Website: bh-photo
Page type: gifting
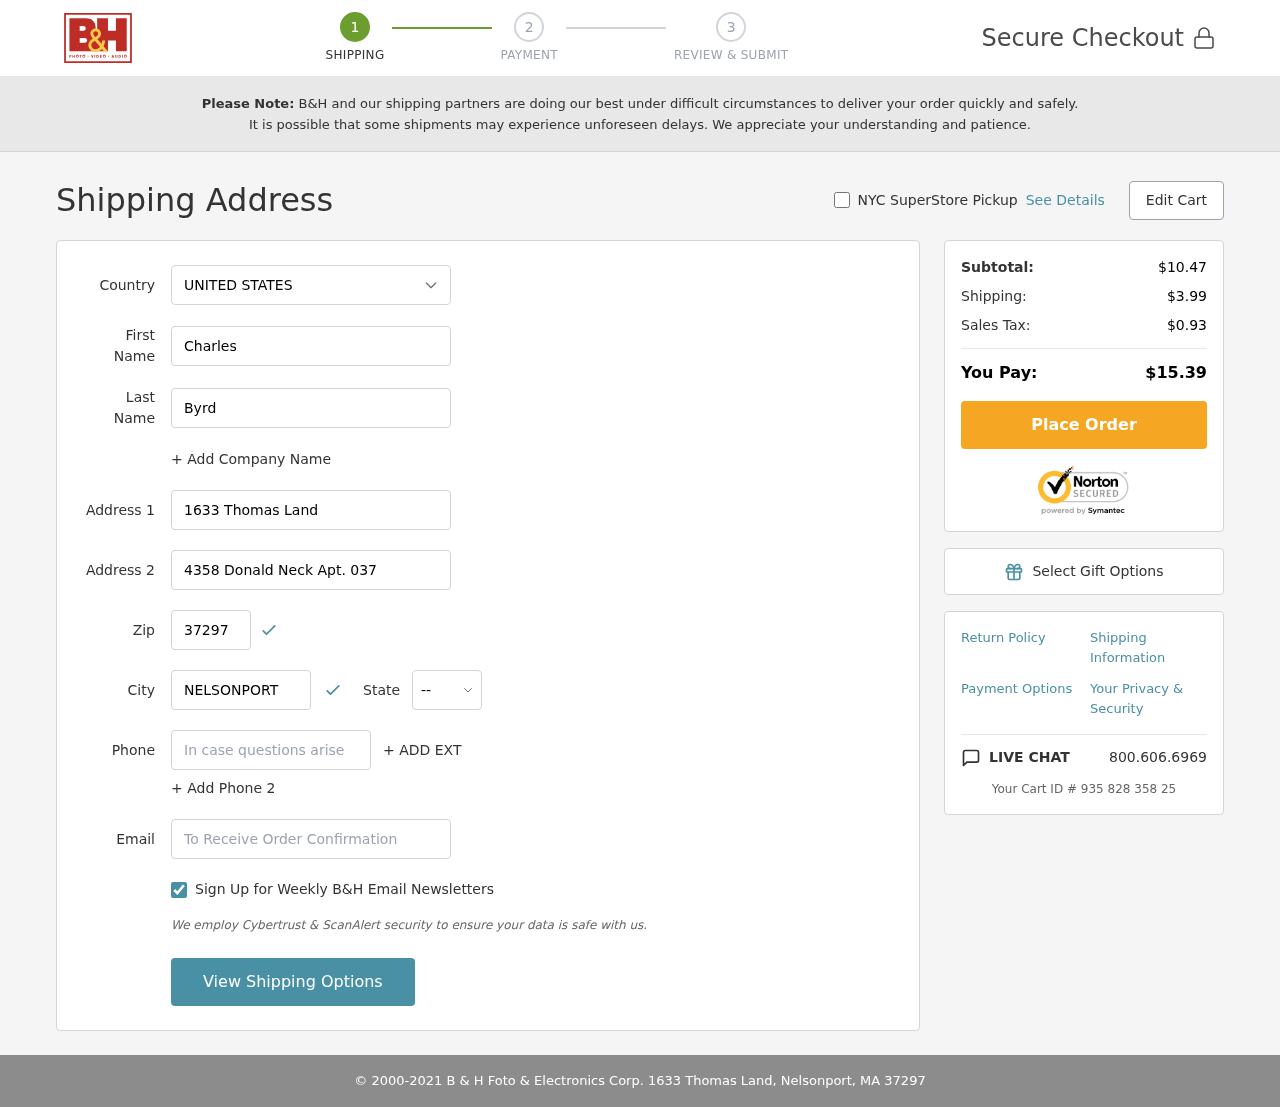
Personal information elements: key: PII_CITY
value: Nelsonport
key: PII_COUNTRY
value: United States
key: PII_EMAIL
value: cbyrd@yahoo.com
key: PII_FIRSTNAME
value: Charles
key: PII_LASTNAME
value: Byrd
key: PII_PHONE
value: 6346987333
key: PII_POSTCODE
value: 37297
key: PII_STATE_ABBR
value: MA
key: PII_STREET
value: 1633 Thomas Land
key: PII_STREET2
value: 4358 Donald Neck Apt. 037
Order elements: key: ORDER_SUBTOTAL
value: $10.47
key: ORDER_SHIPPING_COST
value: $3.99
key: ORDER_TAX
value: $0.93
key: ORDER_TOTAL
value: $15.39
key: ORDER_ID
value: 935 828 358 25